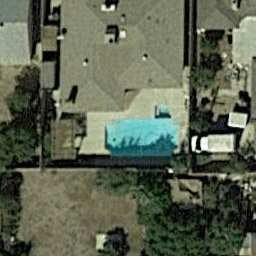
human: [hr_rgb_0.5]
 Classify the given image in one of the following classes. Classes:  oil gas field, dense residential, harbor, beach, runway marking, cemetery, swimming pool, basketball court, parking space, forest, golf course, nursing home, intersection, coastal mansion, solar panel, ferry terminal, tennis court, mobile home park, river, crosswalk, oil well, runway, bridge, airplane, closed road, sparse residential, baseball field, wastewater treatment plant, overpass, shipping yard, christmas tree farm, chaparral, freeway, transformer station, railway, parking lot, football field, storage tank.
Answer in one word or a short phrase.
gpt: swimming pool